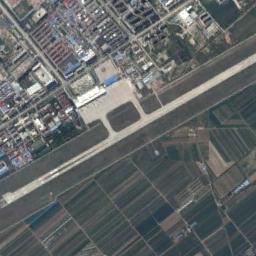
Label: airport